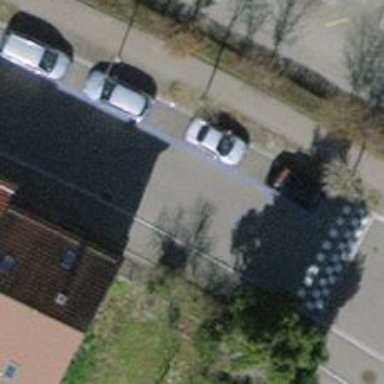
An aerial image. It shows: Residential road with separate asphalt sidewalk.